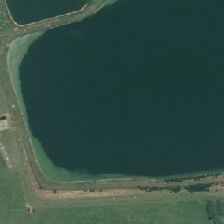
Land cover: lake_pond